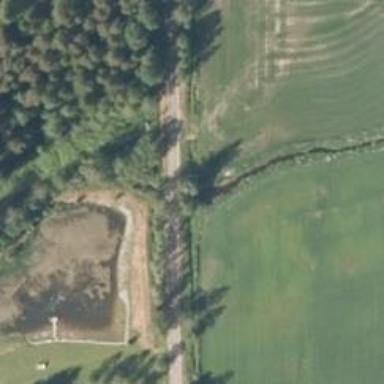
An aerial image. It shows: Culvert tunnel.